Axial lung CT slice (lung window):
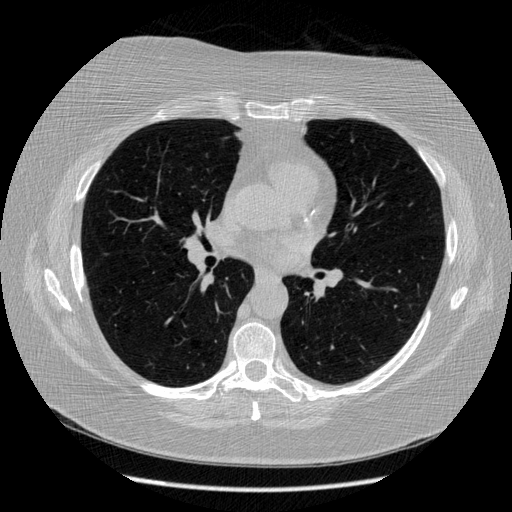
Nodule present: no